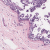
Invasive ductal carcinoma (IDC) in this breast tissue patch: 0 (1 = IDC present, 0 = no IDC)